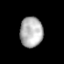
Tissue: prostate
Cell type: T cells
Senescence score: 0.2946
Nuclear area (px): 677
Mean DAPI intensity: 178.176